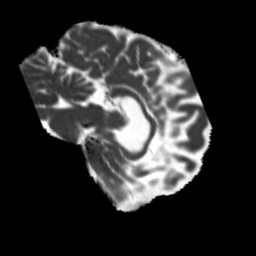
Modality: MD
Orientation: sagittal
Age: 56
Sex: male
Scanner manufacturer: siemens
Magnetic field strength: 3 T
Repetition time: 5.25 s
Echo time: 0.08 s